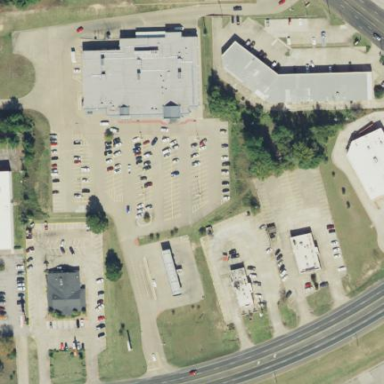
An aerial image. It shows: Retail area.